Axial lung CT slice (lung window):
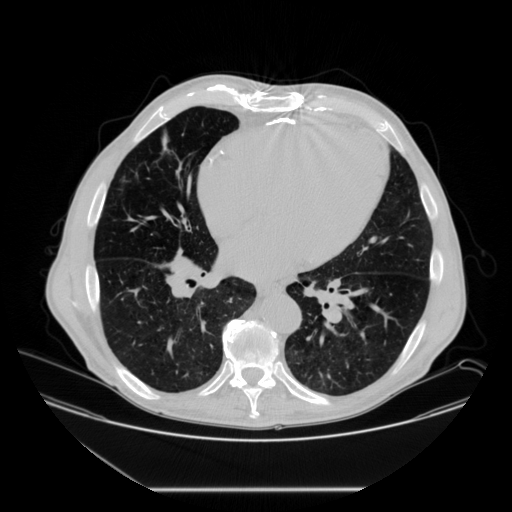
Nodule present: no